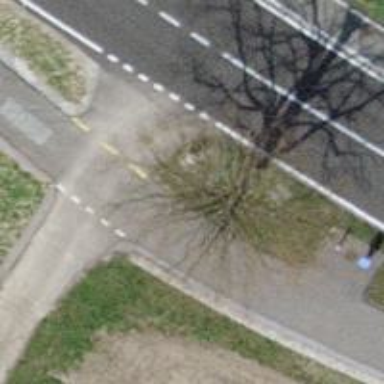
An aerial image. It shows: Landmark tree with broadleaved leaves.